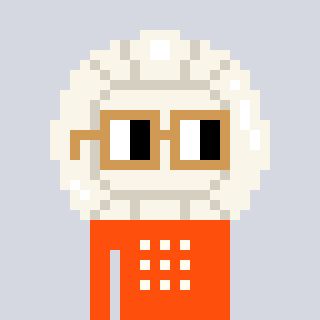
a pixel art character with square brown glasses, a volleyball-shaped head and a orange-colored body on a cool background